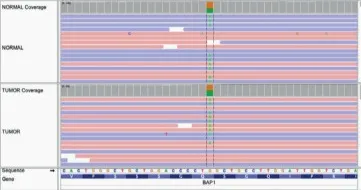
Biallelic inactivation of BAP1 by differing mechanisms. ; the second hit is a somatic frameshift mutation.
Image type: chart (chart)